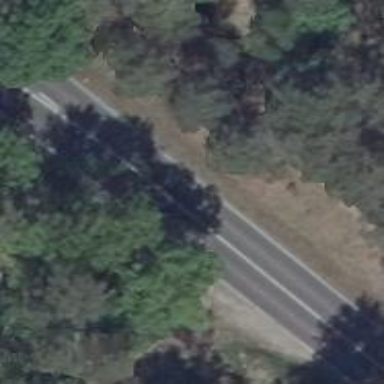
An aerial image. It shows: Asphalt road classified as primary highway.